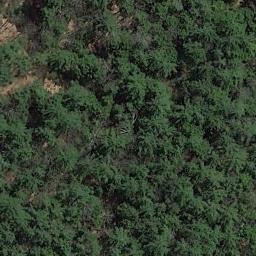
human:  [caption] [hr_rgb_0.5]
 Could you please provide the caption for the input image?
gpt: This is a dense forest .

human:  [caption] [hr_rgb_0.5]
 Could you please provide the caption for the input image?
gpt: Many green trees are in a forest .

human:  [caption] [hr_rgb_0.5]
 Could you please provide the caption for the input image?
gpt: The forest has many dense green trees and sparse green trees .

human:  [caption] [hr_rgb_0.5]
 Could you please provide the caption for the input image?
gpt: The forest is on the bare land .

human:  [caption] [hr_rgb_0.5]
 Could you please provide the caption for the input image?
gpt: A green forest with some brown bare land .